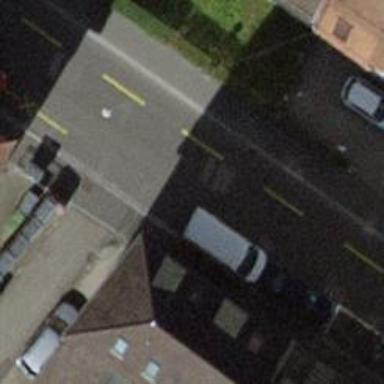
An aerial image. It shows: Residential road with asphalt surface. There are separate sidewalks on both sides and cycle lane in the opposite direction.